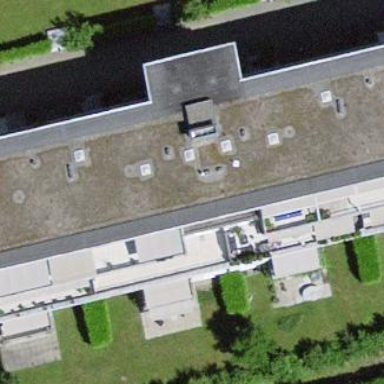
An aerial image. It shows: Flat-roofed apartment building.